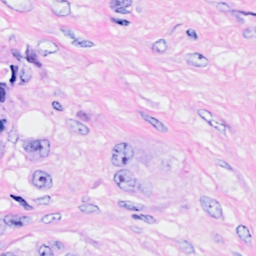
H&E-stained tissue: Breast